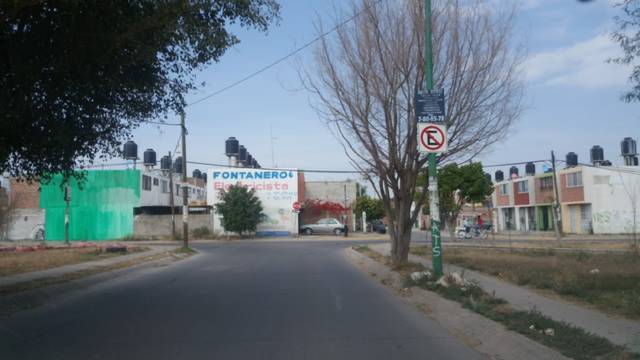
Region: Mexico
Coordinates: 21.099, -101.612